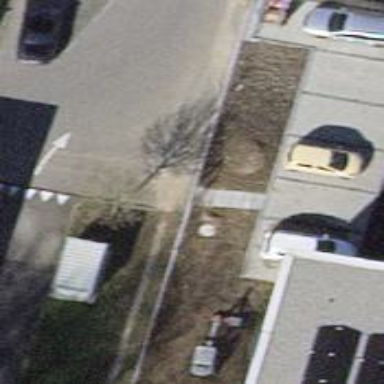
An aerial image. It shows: Footway.